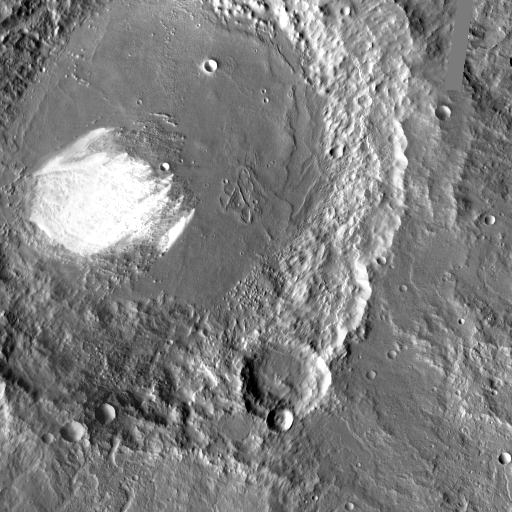
Crater classes present: Background, Other